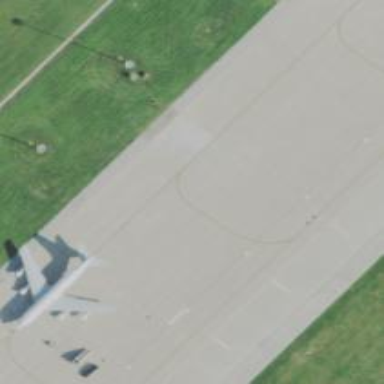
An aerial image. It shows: View of taxiway at the airport.